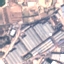
Label: Industrial